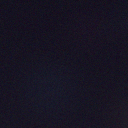
Screen state: off